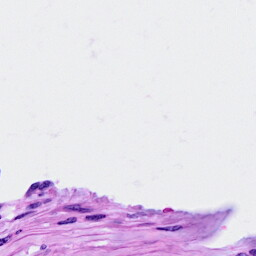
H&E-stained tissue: Ovarian